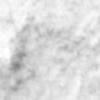
Label: no_change